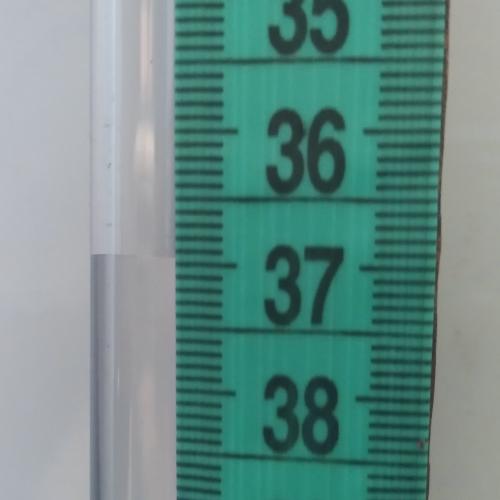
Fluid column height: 37.0 cm